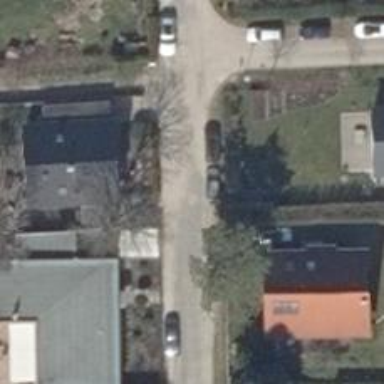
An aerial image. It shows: Residential road with compacted surface.